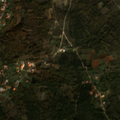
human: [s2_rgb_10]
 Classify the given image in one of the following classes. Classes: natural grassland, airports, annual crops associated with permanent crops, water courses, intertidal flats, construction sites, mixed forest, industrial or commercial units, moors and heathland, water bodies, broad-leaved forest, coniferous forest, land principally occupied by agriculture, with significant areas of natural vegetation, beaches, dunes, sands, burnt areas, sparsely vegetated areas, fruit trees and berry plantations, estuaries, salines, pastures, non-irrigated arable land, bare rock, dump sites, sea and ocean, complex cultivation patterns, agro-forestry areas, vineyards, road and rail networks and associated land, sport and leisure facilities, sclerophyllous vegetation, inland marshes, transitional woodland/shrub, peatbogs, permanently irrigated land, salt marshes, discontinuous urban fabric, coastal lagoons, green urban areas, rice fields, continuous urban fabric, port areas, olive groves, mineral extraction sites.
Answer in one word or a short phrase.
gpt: olive groves, land principally occupied by agriculture, with significant areas of natural vegetation, broad-leaved forest, natural grassland